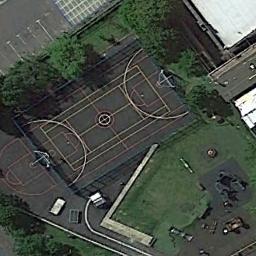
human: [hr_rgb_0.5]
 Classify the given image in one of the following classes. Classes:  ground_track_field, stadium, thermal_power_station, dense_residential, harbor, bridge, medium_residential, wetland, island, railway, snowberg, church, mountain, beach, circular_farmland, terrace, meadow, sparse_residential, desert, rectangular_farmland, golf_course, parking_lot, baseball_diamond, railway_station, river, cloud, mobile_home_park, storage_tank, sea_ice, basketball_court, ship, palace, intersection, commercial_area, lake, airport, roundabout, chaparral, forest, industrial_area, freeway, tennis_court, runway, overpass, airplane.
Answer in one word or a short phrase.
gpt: basketball_court